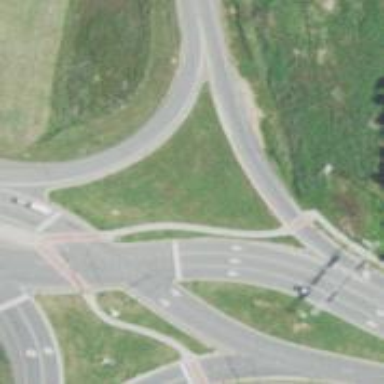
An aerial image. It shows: Asphalt motorway link with Diverging Diamond Interchange (DDI) junction.